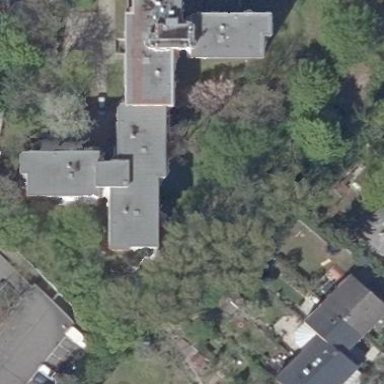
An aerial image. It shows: Apartment building with flat roof.